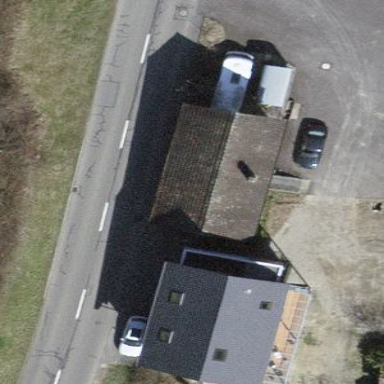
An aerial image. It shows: Simple house.